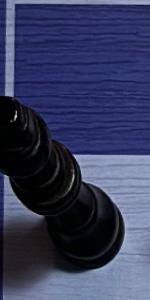
Label: King_Black